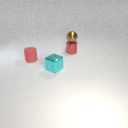
small cyan metal cube to the left of small red metal cylinder